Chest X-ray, AP view. Patient: 55 years old, sex F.
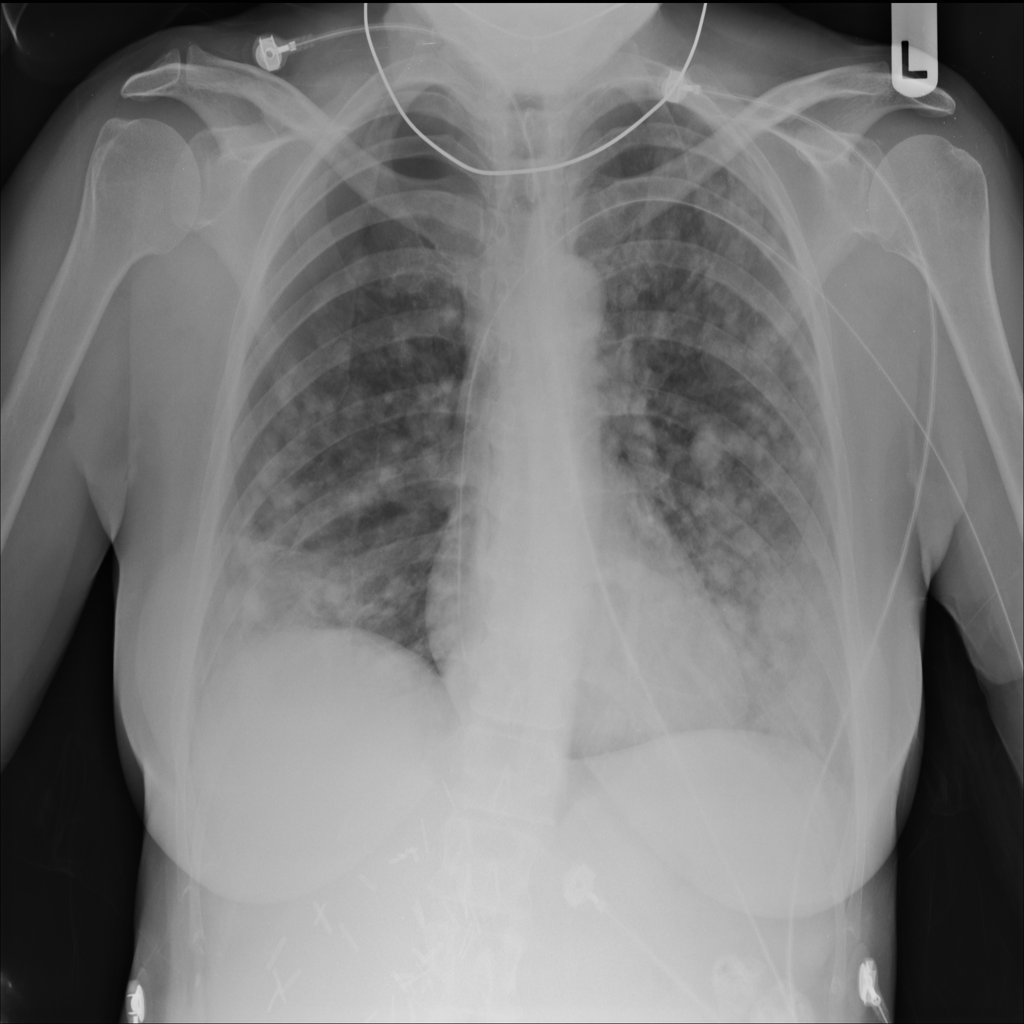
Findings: Nodule